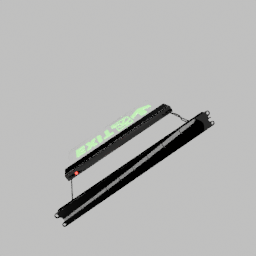
Label: decoration